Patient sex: F
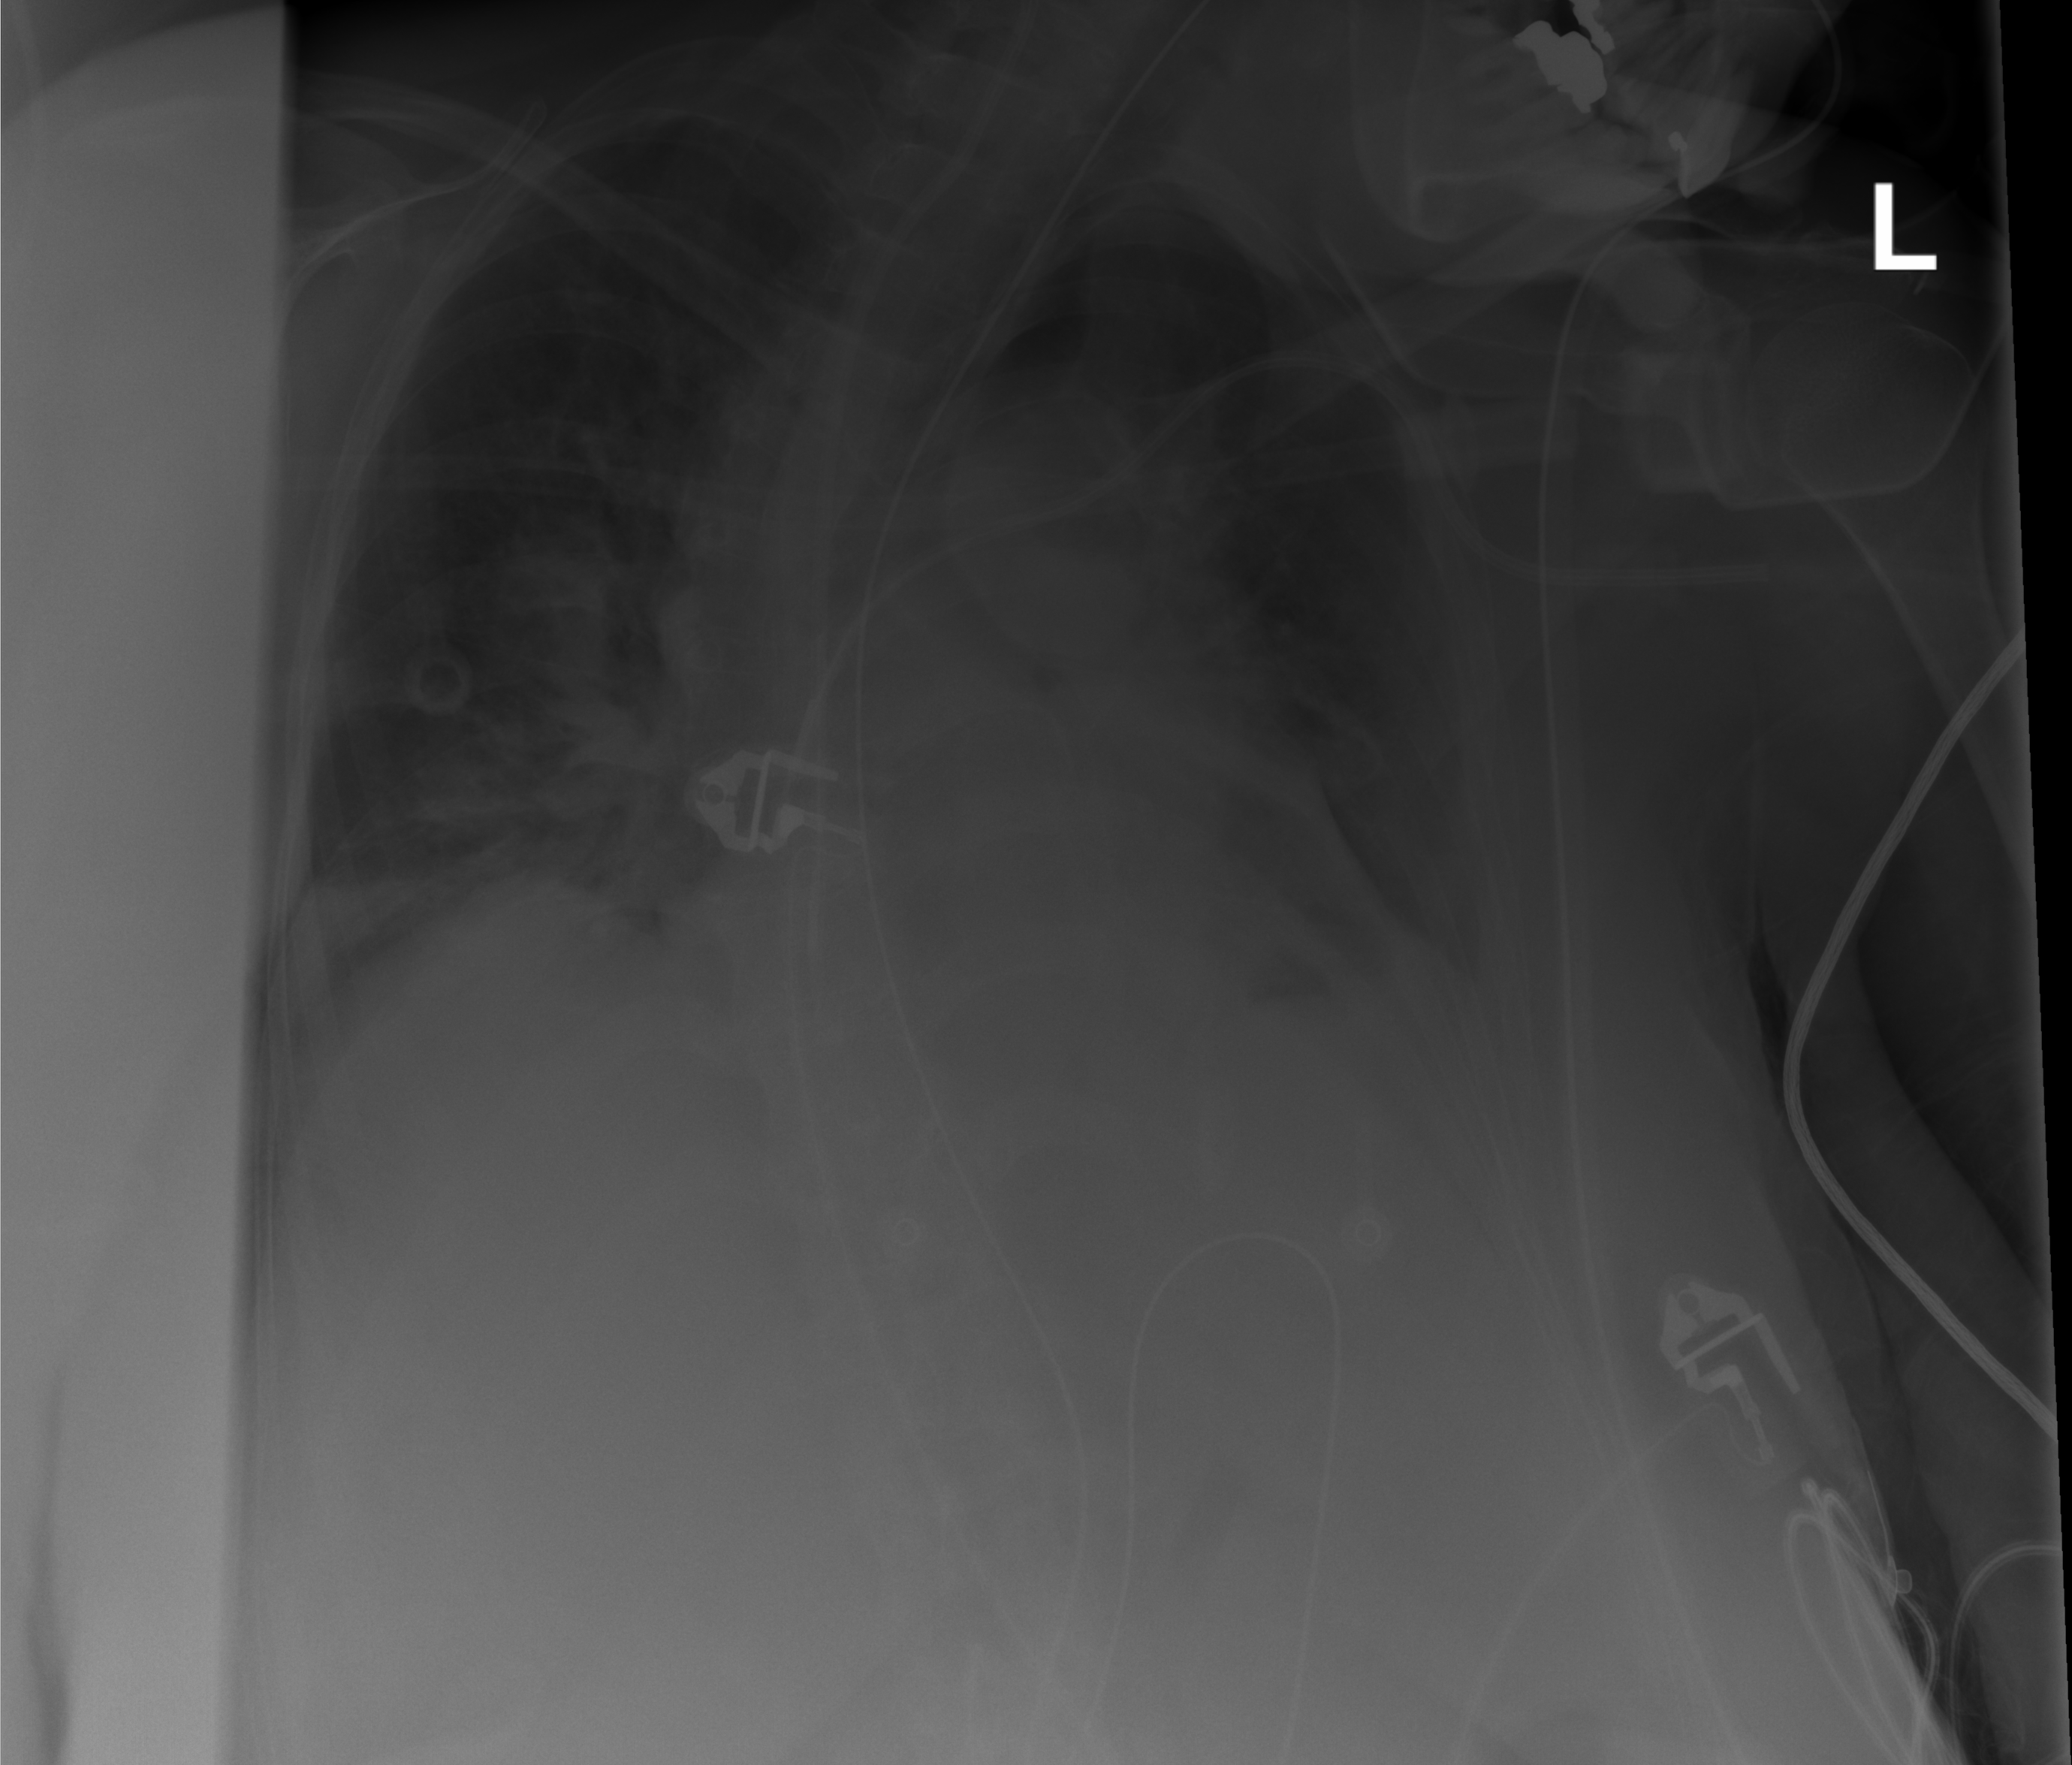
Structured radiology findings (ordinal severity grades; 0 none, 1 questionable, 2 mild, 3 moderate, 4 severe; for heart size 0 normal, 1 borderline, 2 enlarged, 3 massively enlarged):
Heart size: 1
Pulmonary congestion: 0
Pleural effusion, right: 0
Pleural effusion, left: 2
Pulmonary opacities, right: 2
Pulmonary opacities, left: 2
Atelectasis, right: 2
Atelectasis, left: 2